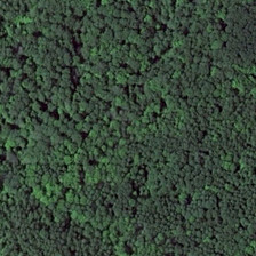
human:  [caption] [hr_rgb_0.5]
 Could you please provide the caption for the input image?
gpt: There are some bright green trees scattered among the dark green ones.

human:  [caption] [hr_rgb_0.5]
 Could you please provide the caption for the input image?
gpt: There are some light green trees scattered among the dark green trees.

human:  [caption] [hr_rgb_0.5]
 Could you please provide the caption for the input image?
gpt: here we can see dark green trees blended with light green ones .

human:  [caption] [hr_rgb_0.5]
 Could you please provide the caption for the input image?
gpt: There are some bright green trees scattered between dark green ones.

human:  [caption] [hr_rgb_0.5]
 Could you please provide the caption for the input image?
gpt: Green trees are scattered over the green trees.